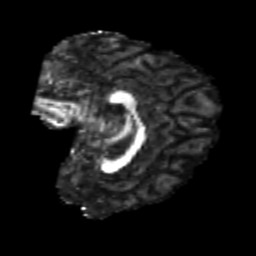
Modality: FA
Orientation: sagittal
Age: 26
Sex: female
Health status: healthy
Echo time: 0.074 s